Question: What I am trying to achieve is showing a view during a couple of seconds without user intervention. Is the same effect as the ringer volume view that appears when pressing the volume controls on iphone:

I have a scroll view with an image, taping in the image, sound begin to play, another tap and it pauses. I would like to implement the above effect just to inform of the action (showing a play/pause images).
I hope that I have explained the problem perfectly.
Many thanks for your help.
Regards
Javi
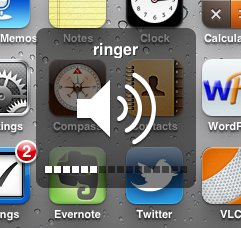
Answer: Assume you have some class inherited from 'UIViewController'. You can use the code below:
'''
const int myViewTag = 10001;
const int myInterval = 1; // define the time you want your view to be visible
- (void)someAction {
//this could be your 'IBAction' implementation
[self showMyView];
[NSTimer scheduledTimerWithTimeInterval:myInterval
target:self
selector:@selector(hideMyView)
userInfo:nil
repeats:NO];
}
- (void) showMyView {
//you can also use here a view that was declared as instance var
UIView *myView = [[[UIView alloc] initWithFrame:CGRectMake(100, 100, 120, 120)] autorelease];
myView.tag = myViewTag;
[self.view addSubview:myView];
}
- (void) hideMyView {
//this is a selector that called automatically after time interval finished
[[self.view viewWithTag:myViewTag] removeFromSuperview];
}
'''
You can also add some animations here but this is another question :)